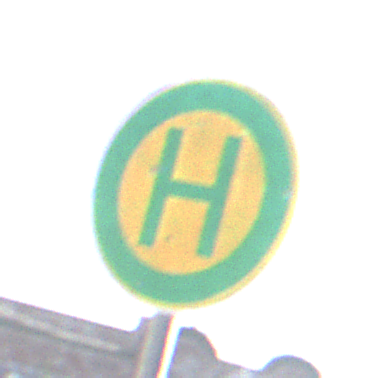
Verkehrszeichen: Haltestelle
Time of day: MorningAfternoon
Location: Outdoor (Special)
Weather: PartlyCloudy
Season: NotSpecified
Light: Natural